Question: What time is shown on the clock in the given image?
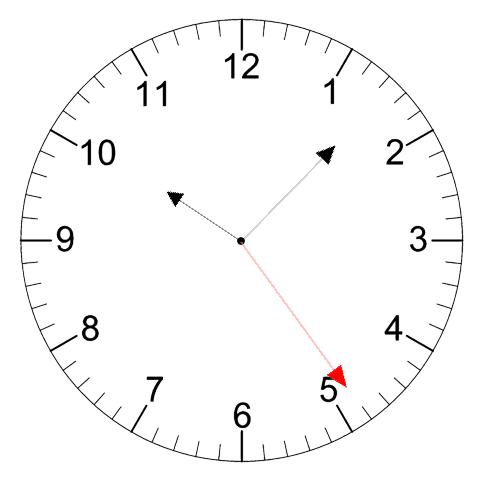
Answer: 10:07:24